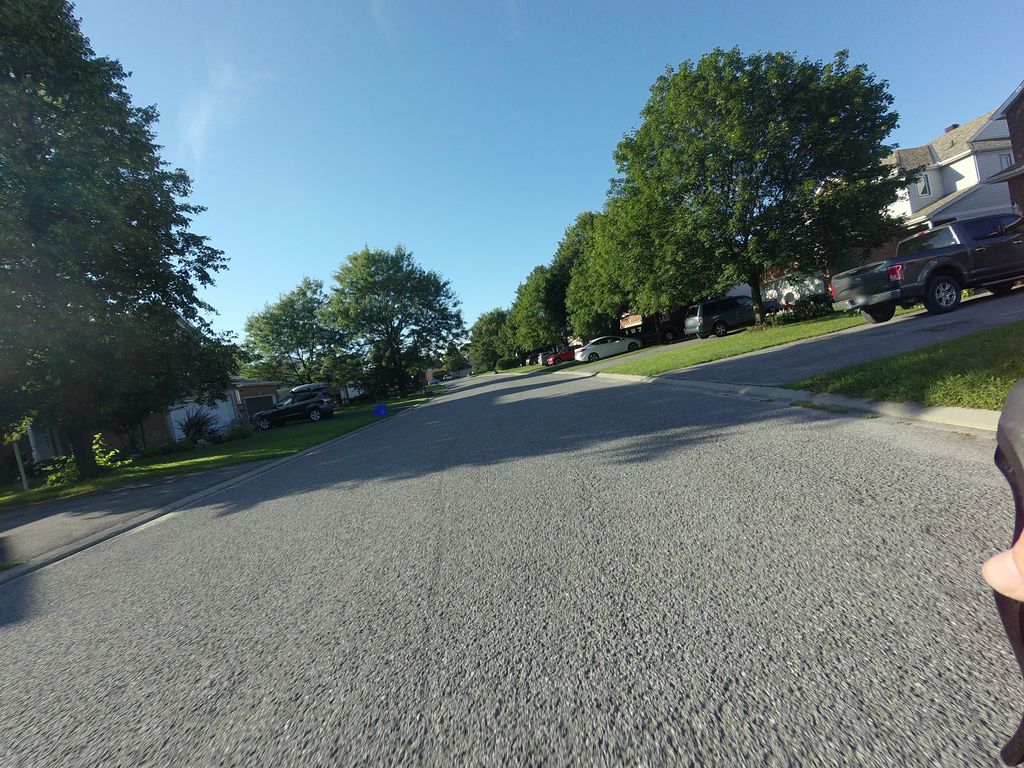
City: ottawa-gatineau